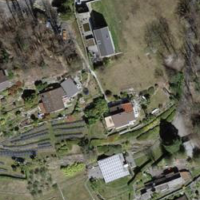
EUNIS habitat code: 41
Species observed at this site:
Petasites pyrenaicus